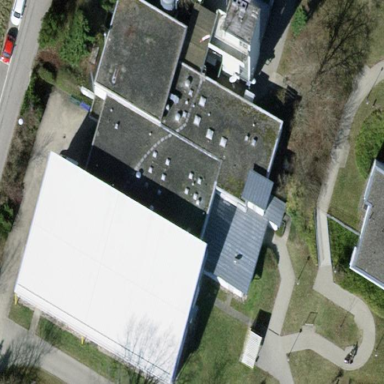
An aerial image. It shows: Sports center building.